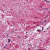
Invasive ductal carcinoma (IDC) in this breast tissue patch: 0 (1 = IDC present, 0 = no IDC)